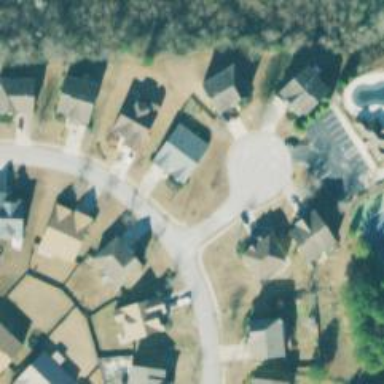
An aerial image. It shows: Smooth asphalt road in residential area.